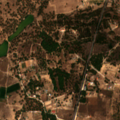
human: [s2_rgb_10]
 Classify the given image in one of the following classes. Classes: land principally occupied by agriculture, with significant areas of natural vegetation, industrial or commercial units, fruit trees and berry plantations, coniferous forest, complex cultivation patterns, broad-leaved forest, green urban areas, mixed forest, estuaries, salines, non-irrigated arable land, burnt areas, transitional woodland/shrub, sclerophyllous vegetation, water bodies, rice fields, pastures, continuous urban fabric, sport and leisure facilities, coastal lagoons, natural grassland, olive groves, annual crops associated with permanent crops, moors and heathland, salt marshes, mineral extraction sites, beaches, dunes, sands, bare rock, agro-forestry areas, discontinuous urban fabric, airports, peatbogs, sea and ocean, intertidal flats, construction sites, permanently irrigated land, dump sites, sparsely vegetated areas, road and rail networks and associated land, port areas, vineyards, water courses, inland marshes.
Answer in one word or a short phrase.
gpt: rice fields, annual crops associated with permanent crops, mixed forest, transitional woodland/shrub